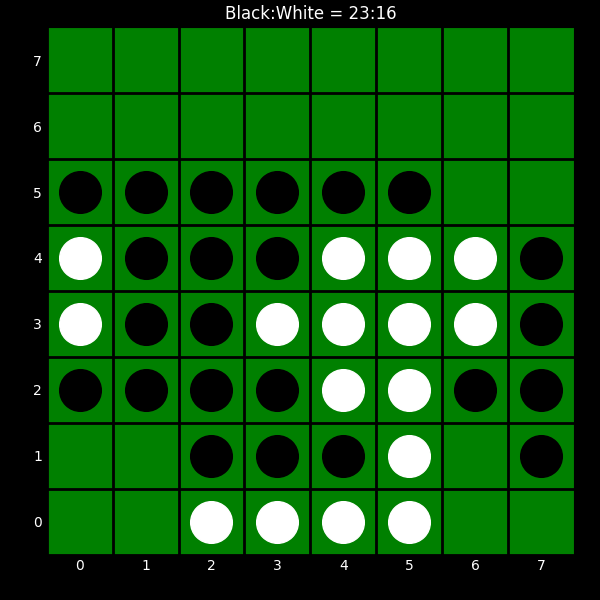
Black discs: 23
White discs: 16